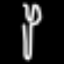
Label: fork